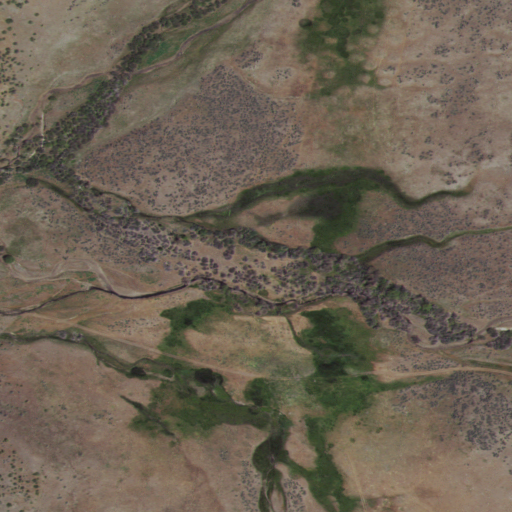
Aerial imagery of valley in Idaho named George Way Gulch containing grassland and shrub